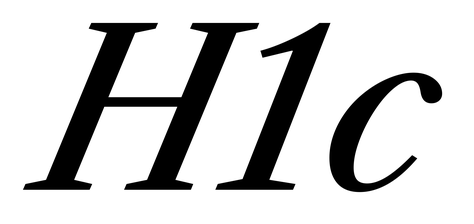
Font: LibreCaslonText-Italic_Medium_Italic